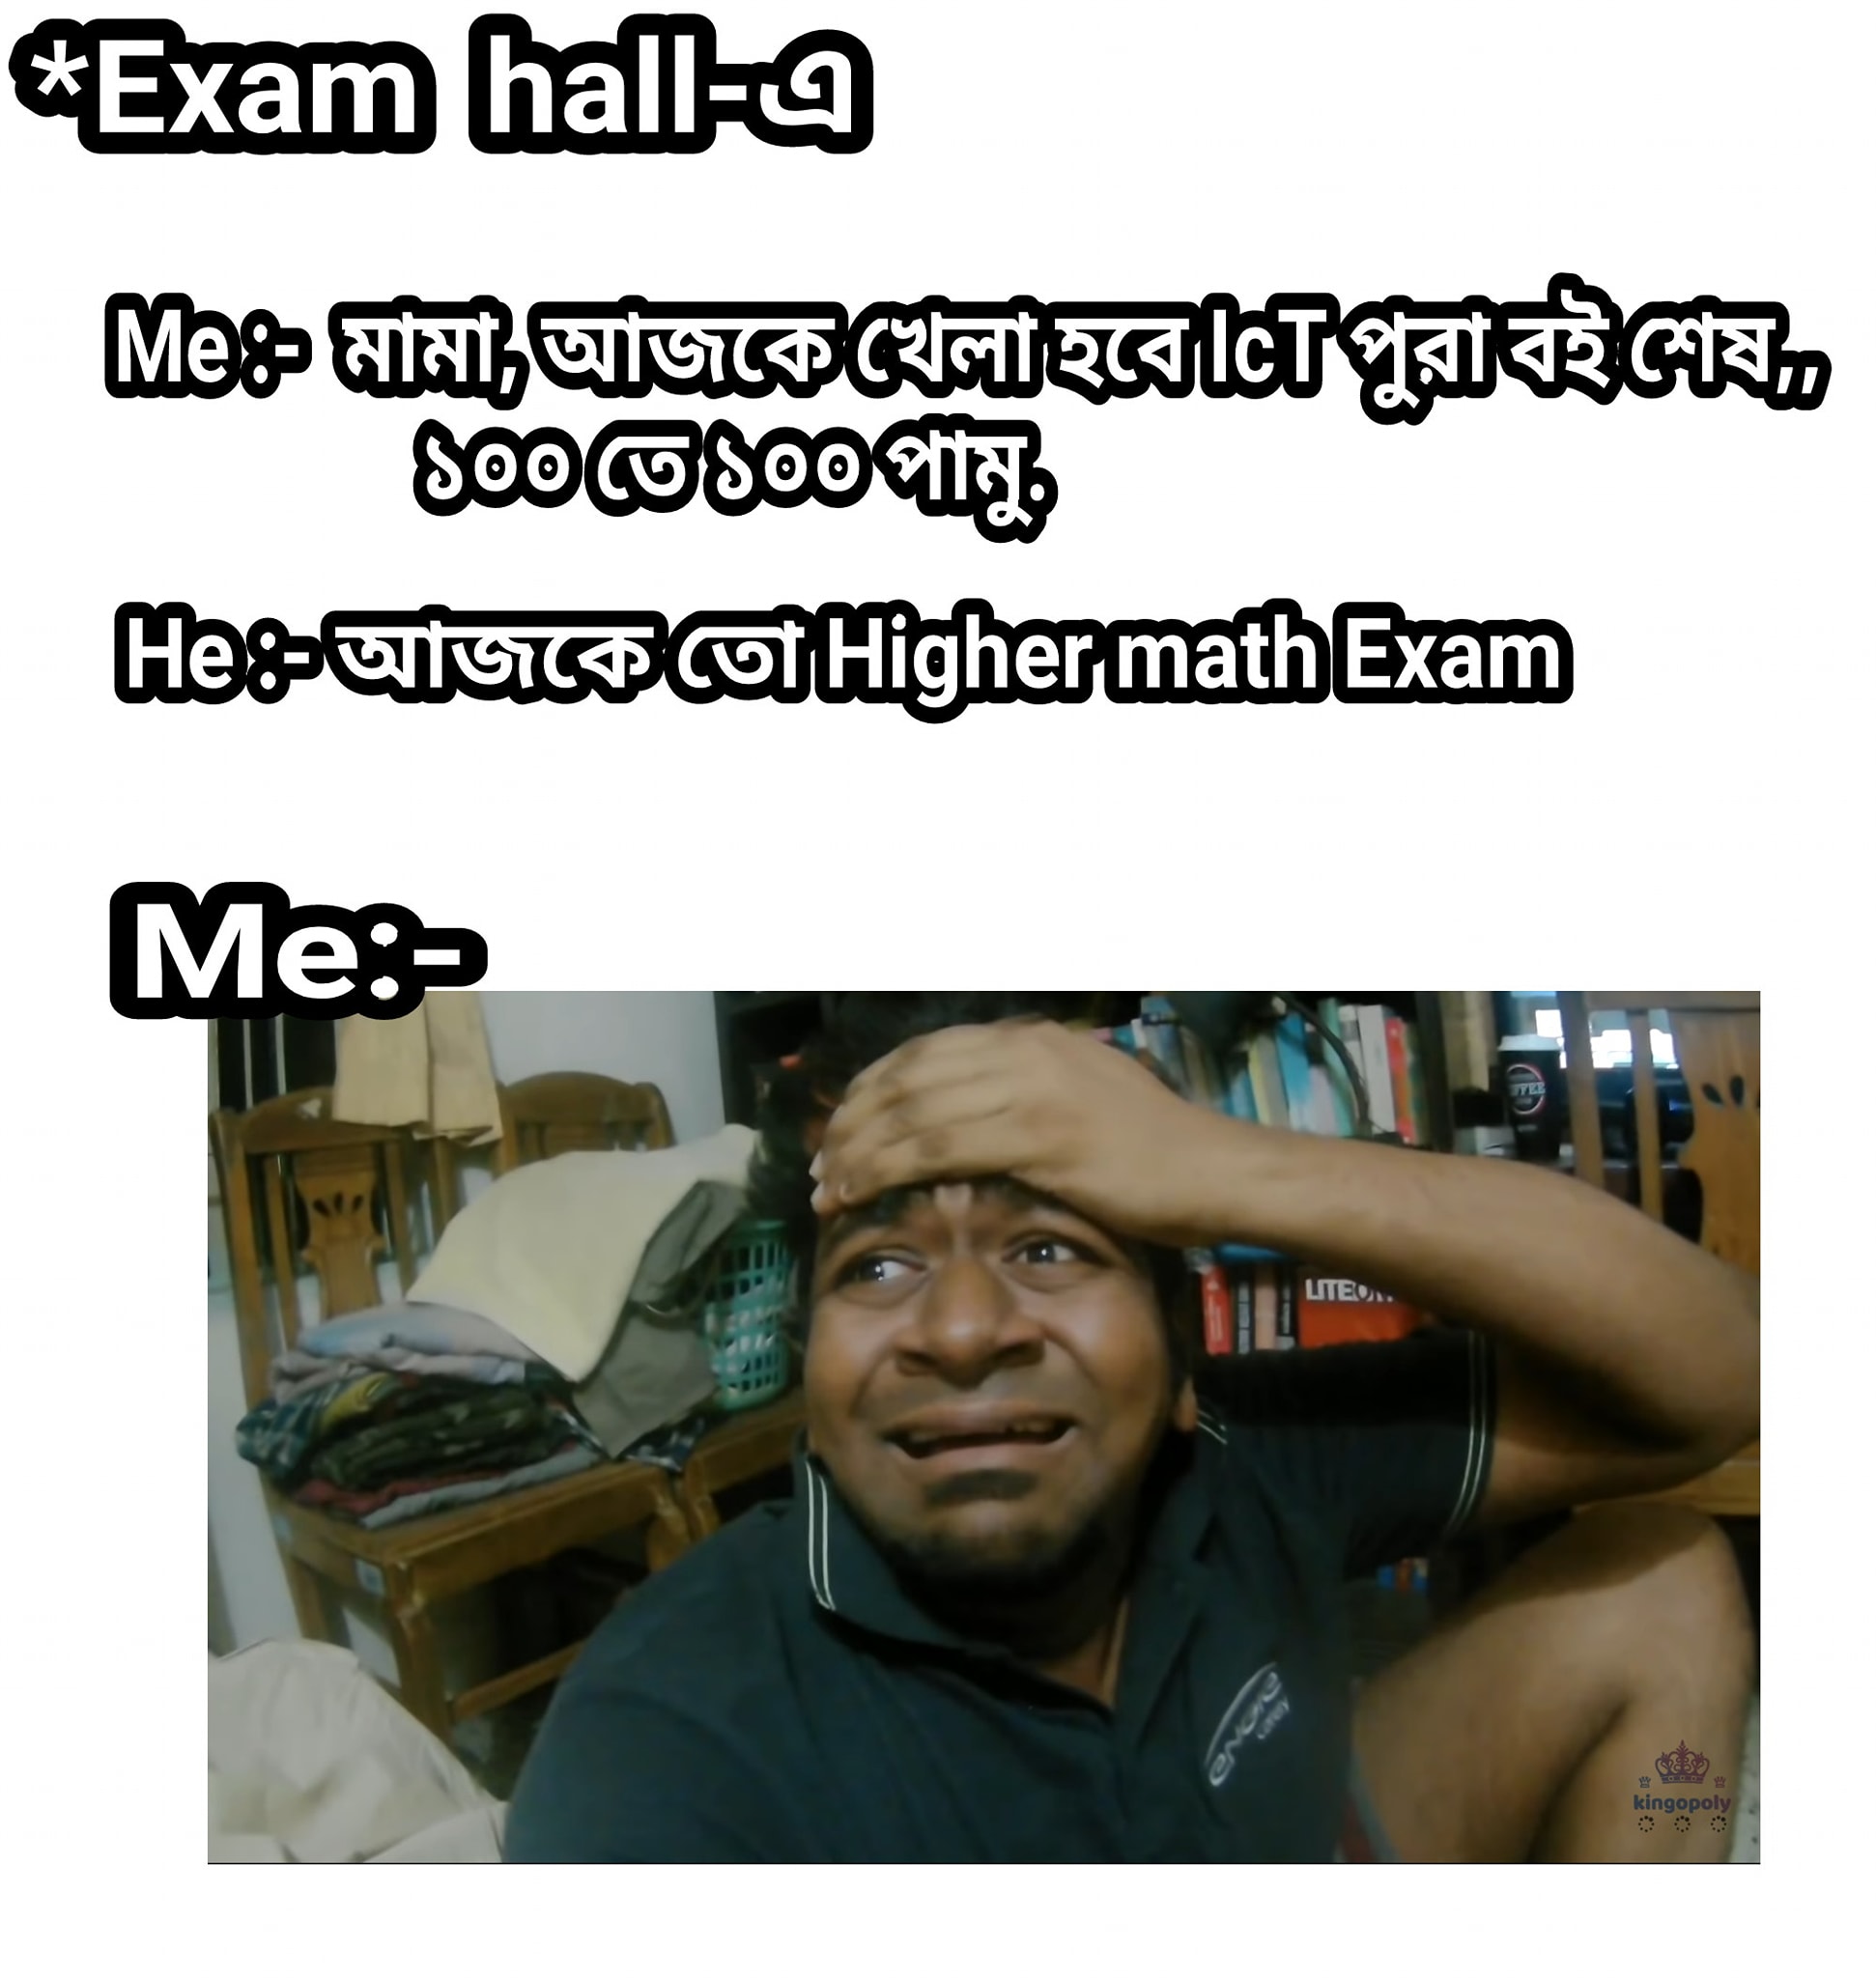
Caption: *Exam hall-এ    Me:- মামা, আজকে খেলা হবে IcT পুরা বই শেষ ১০০ তে ১০০ পামু      He:- আজকে তো Higher math Exam      Me:-
Label: non-hate